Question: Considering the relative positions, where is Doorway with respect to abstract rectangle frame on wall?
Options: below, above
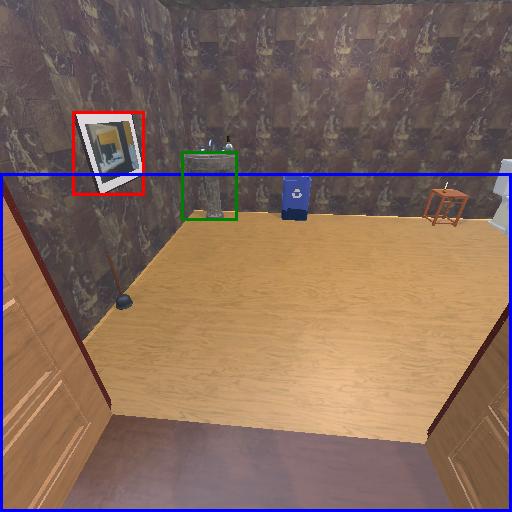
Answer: below